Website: macys
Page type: gifting
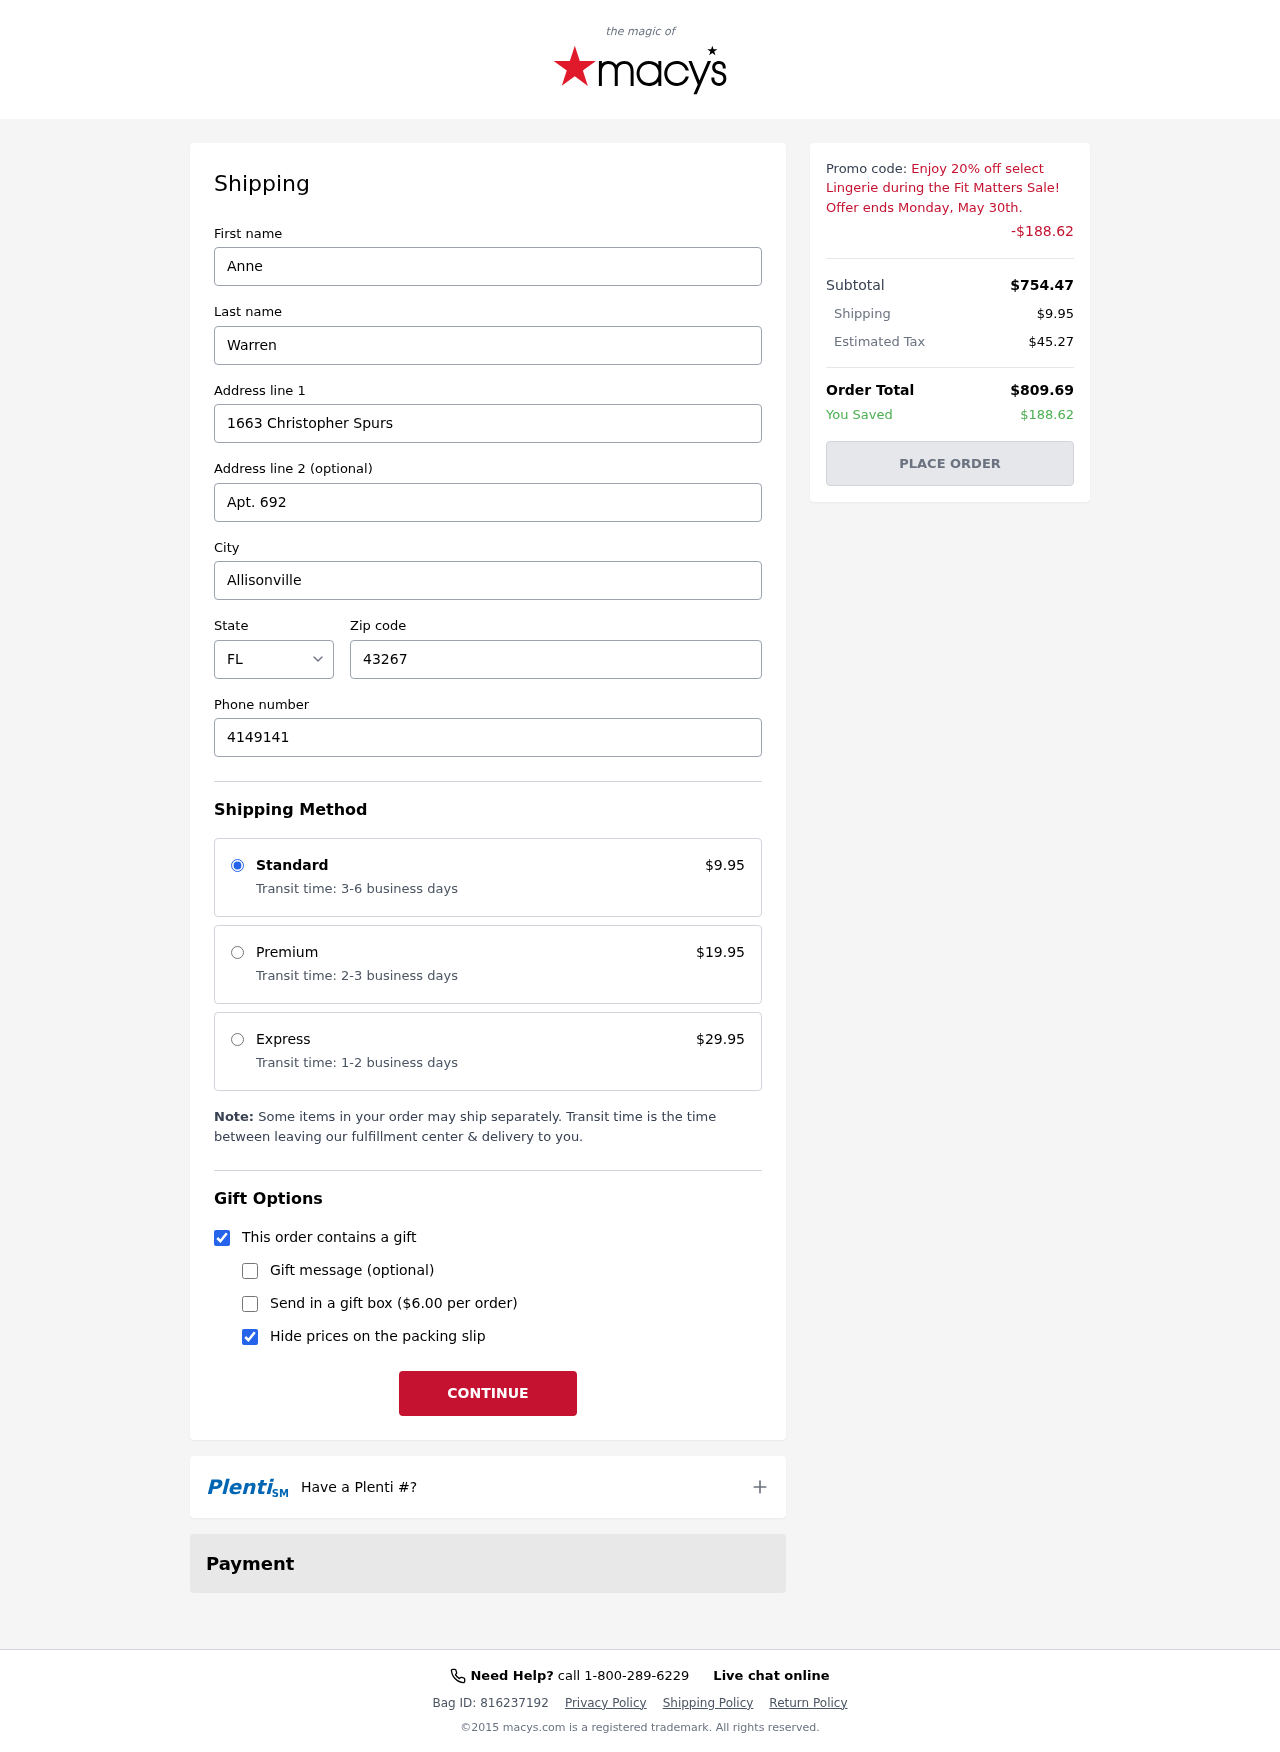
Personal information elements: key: PII_CITY
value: Allisonville
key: PII_FIRSTNAME
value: Anne
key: PII_LASTNAME
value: Warren
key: PII_PHONE
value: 4149141127
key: PII_POSTCODE
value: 43267
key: PII_STATE_ABBR
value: FL
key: PII_STREET
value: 1663 Christopher Spurs
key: PII_STREET2
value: Apt. 692
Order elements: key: ORDER_SHIPPING_COST
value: $9.95
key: ORDER_DISCOUNT
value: -$188.62
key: ORDER_SUBTOTAL
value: $754.47
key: ORDER_TAX
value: $45.27
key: ORDER_TOTAL
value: $809.69
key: ORDER_SAVINGS
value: $188.62